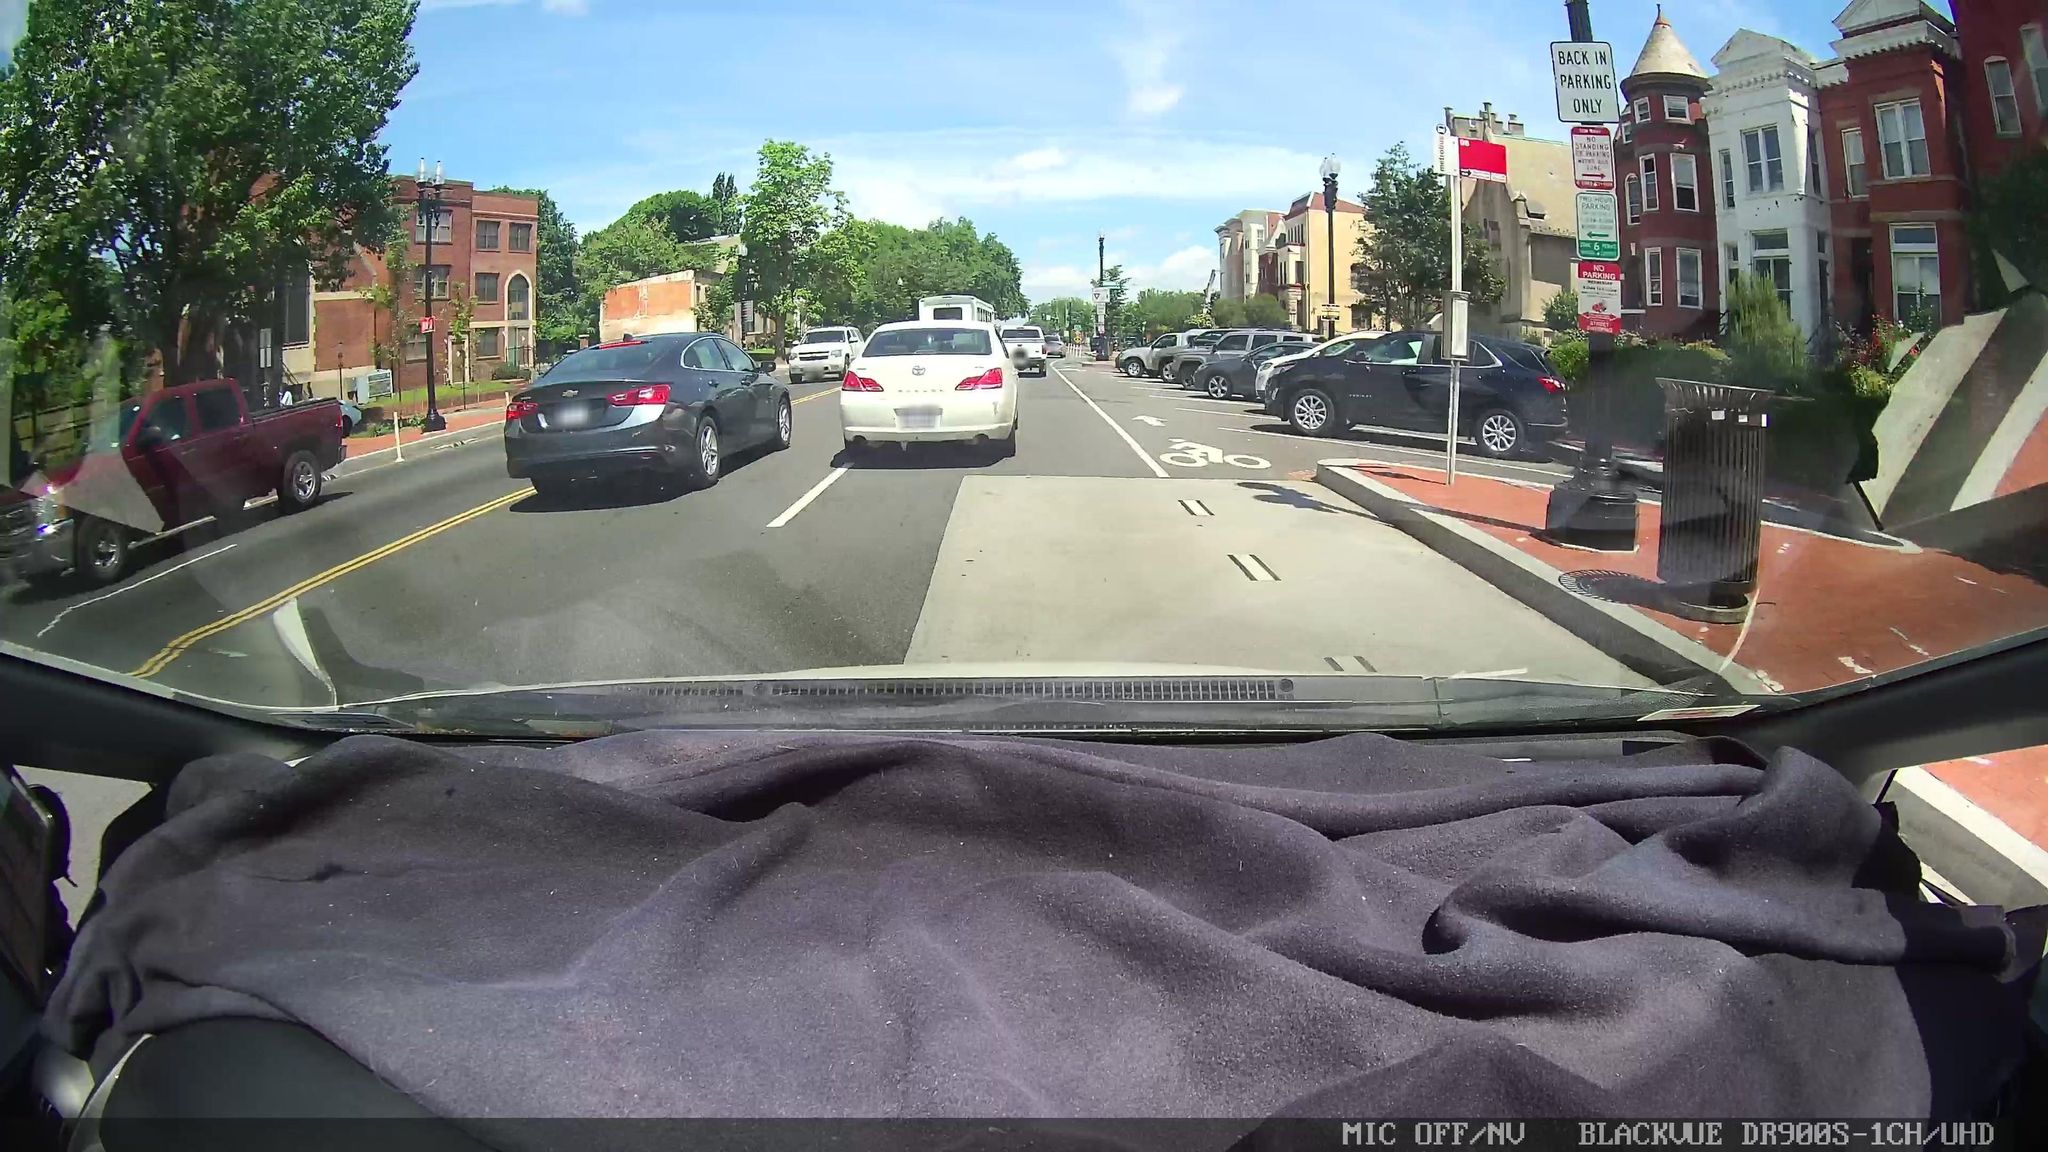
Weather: clear
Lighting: day
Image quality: good
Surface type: driving surface
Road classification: cycleway
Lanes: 4
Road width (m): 1
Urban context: urban centre
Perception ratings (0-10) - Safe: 7.17, Lively: 7.25, Beautiful: 6.58, Boring: 1.56, Depressing: 2.82, Wealthy: 5.71